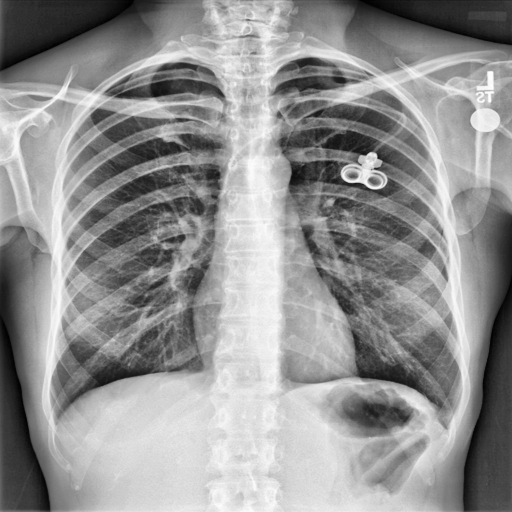
Finding: NORMAL